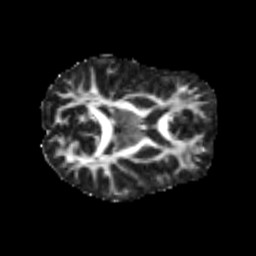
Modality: FA
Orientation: axial
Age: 47
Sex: male
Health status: healthy
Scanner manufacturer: siemens
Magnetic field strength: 3 T
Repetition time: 3.6 s
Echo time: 0.092 s